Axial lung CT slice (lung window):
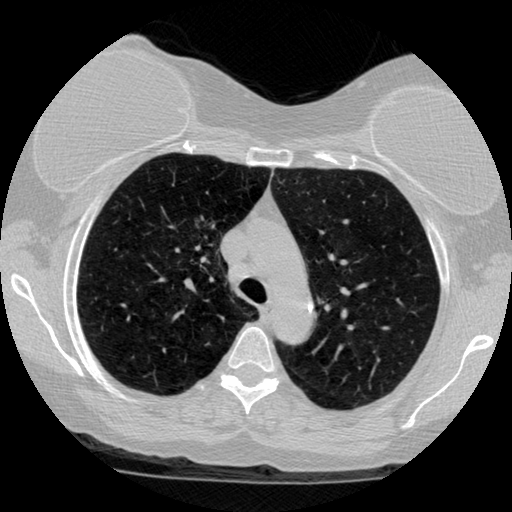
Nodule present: no